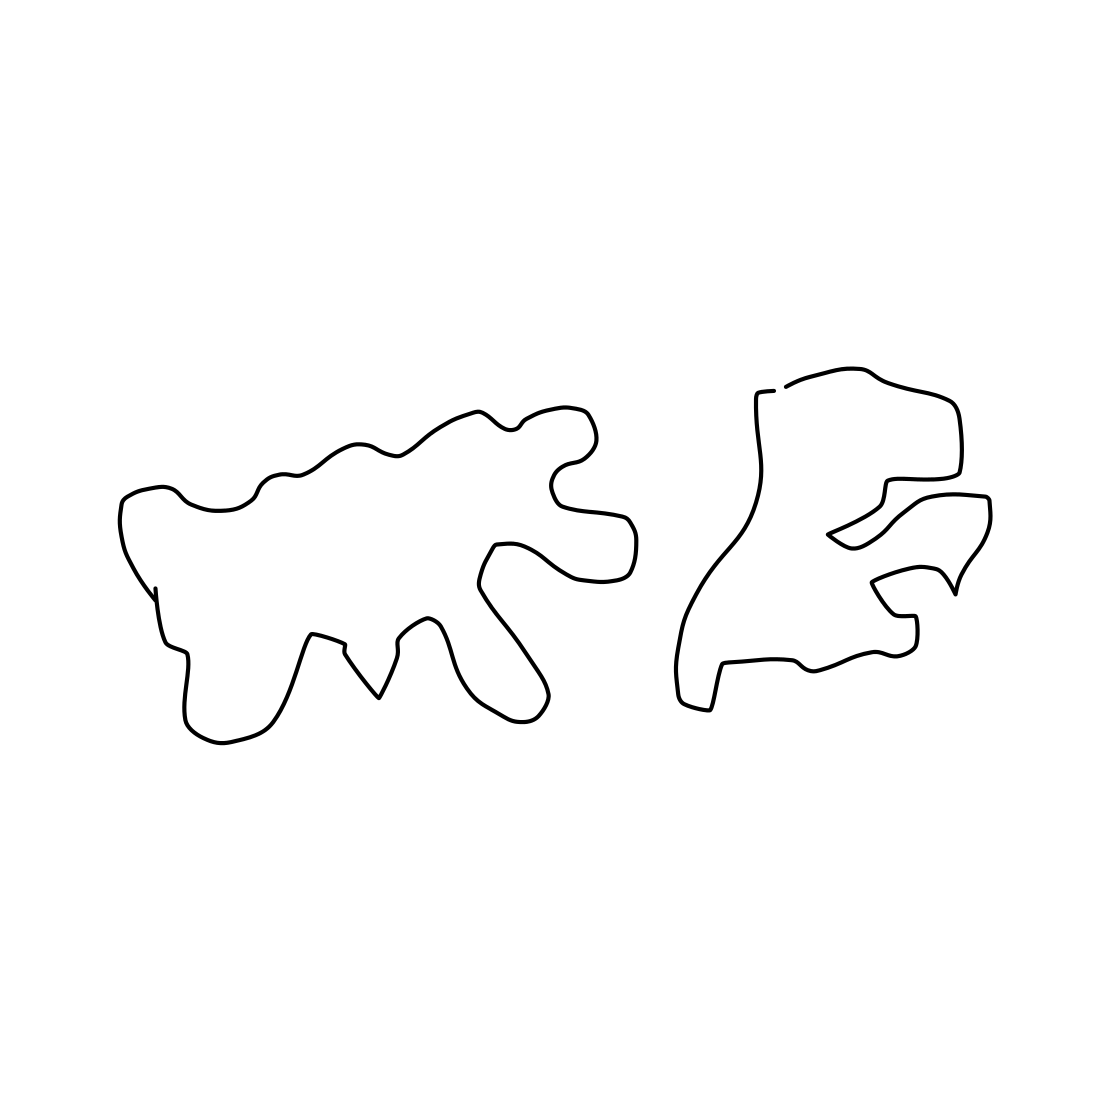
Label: cloud